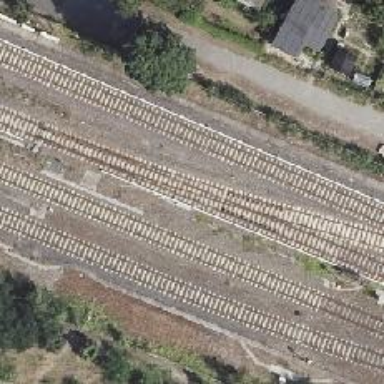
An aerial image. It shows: Railway switch with the turnout on the left side.